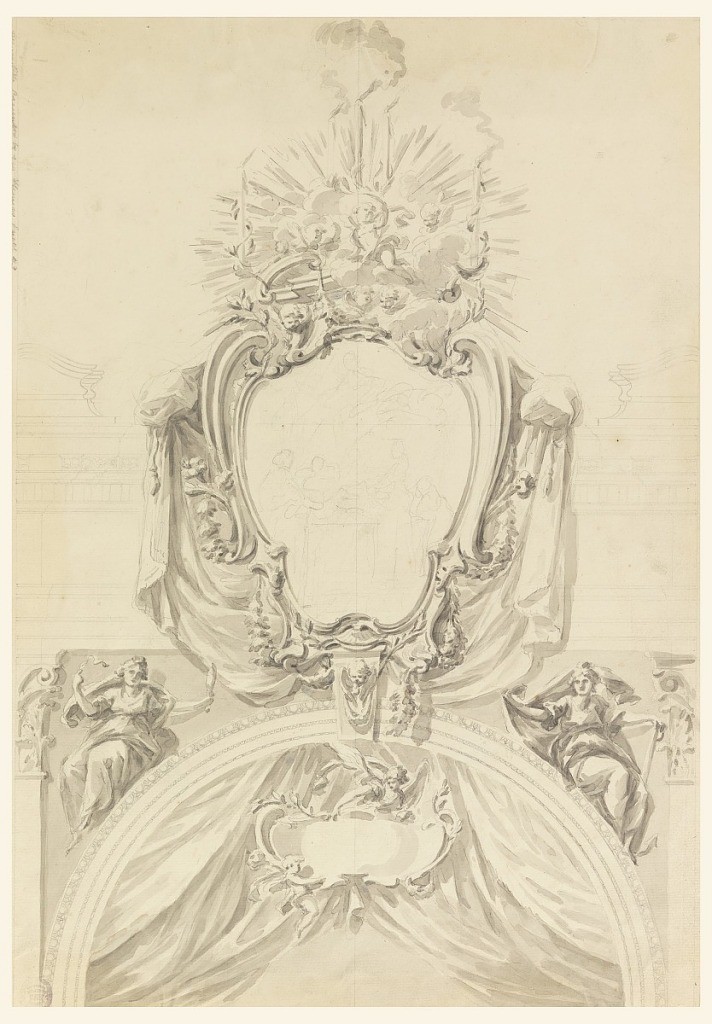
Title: Decoration of an Arched Portal
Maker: Carlo Marchionni, Italian, 1702–1786
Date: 1750–55
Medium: Graphite, black crayon, brush and gray watercolor on laid paper
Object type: Drawing
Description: The upper part of an arch, inside contains an applied escutcheon, supported by two angels. Sitting upon the arch at left, "Wisdom," at right "Hope." Above, an escutcheon with a sketch representation, perhaps the death of the Virgin. On top are clouds with cherubim and an angel, supporting a branch with three burning candles. Two other candles are supported by branches growing out of the volutes.